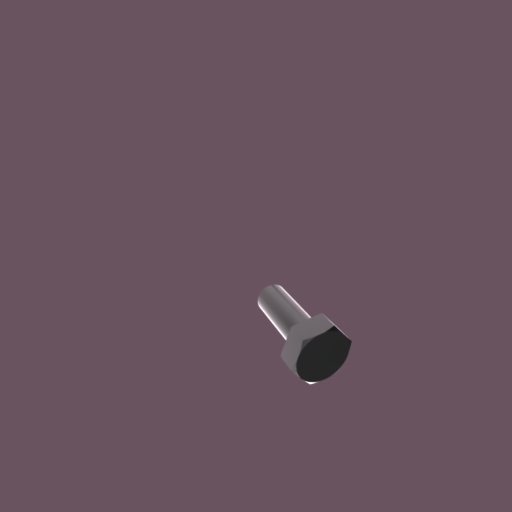
Label: bolt